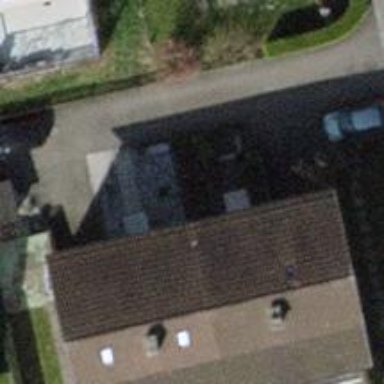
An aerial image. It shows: Terrace building with gabled roof.